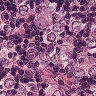
Metastatic tissue present: yes